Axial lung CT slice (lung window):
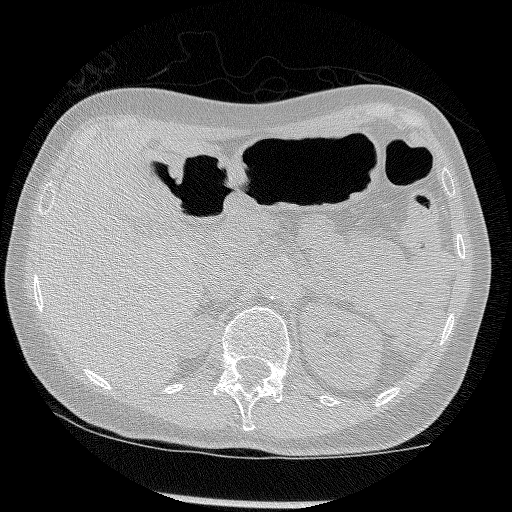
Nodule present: no